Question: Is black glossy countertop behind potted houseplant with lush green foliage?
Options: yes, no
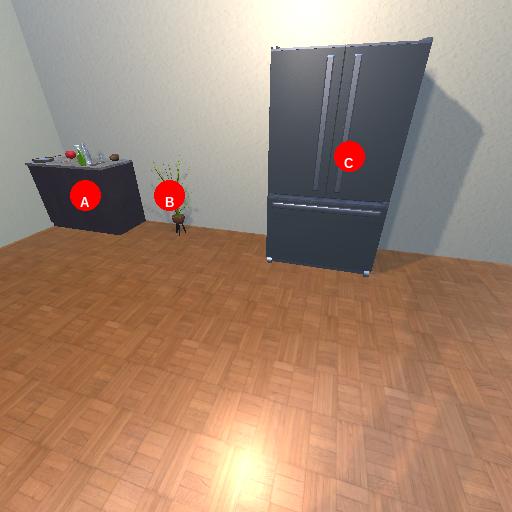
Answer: yes